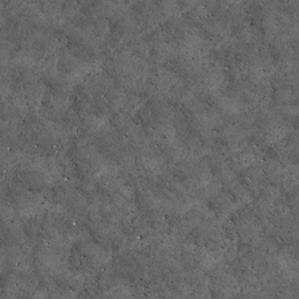
Label: non_frost